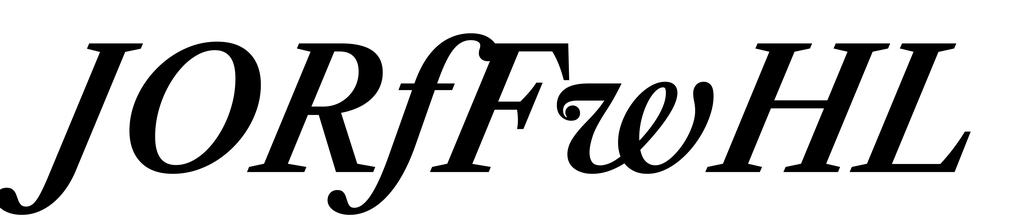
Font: LibreCaslonText-Italic_SemiBold_Italic